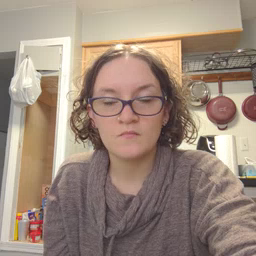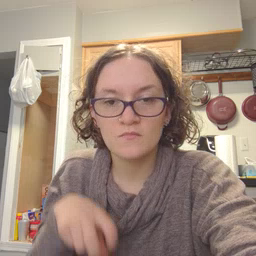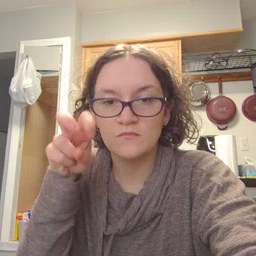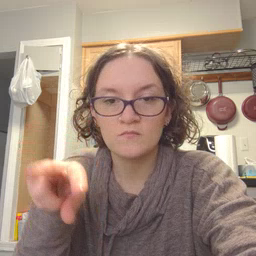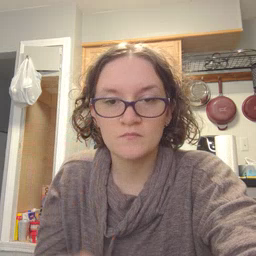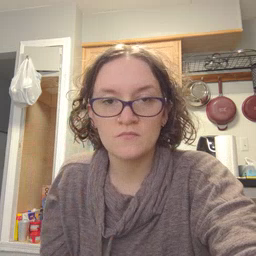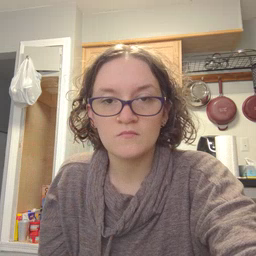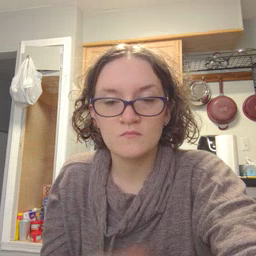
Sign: jump